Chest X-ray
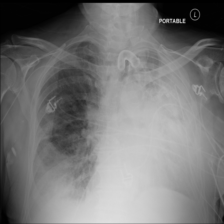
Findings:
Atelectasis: negative
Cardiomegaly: negative
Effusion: positive
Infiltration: positive
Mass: negative
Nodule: negative
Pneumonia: negative
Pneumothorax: negative
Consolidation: negative
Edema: negative
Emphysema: negative
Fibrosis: negative
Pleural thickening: negative
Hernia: negative